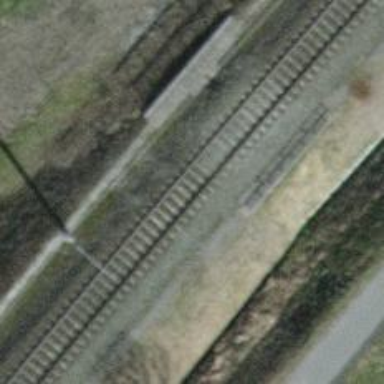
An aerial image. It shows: Bridge over single railway track with electrified contact line. The track is classified as main.